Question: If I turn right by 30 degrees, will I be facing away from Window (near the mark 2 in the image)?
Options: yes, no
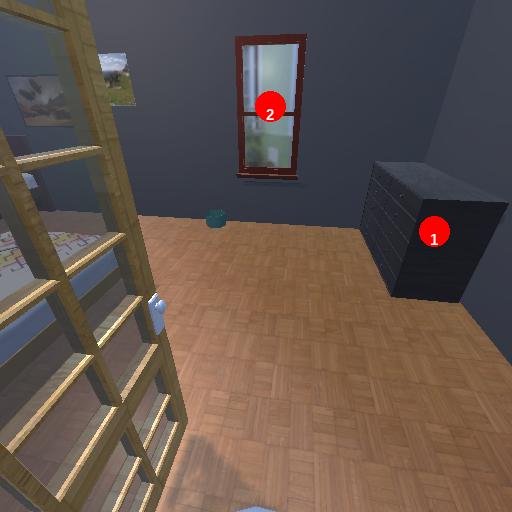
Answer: yes